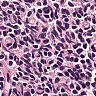
Metastatic tissue present: no